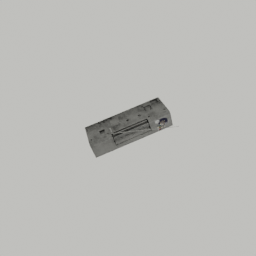
Label: electronics